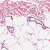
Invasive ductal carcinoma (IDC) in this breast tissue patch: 0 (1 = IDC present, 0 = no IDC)